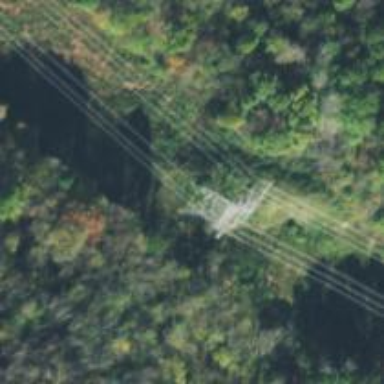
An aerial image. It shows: Lattice structure tower used for power transmission.